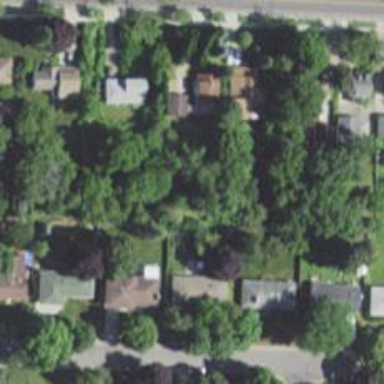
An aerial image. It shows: Neighborhood.